Question: Find the variance in the following histogram, where the data are distributed only above tens and the height of the histogram is an integer multiple of 5. Keep the result of the variance as an integer.
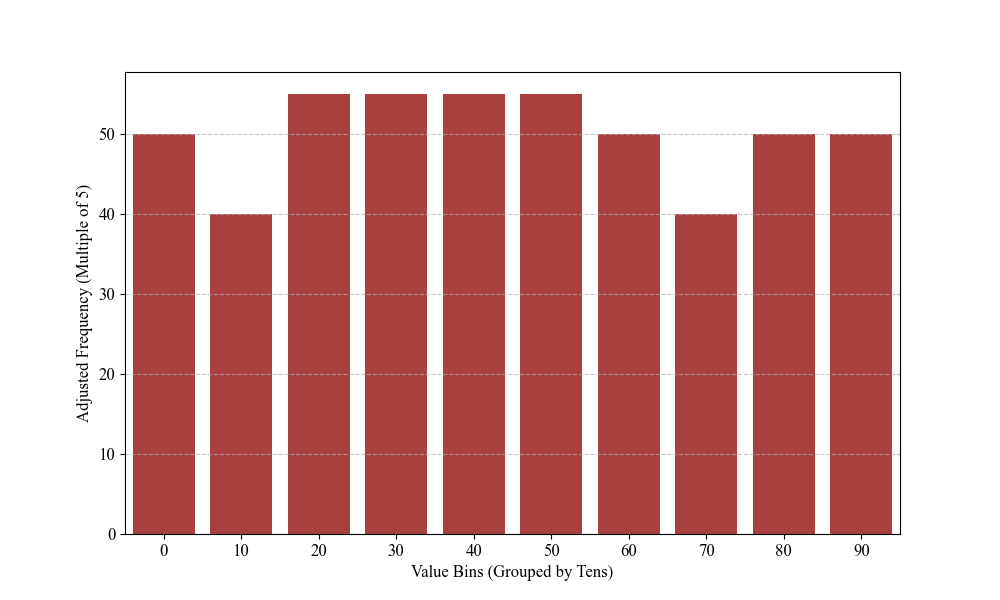
Answer: 797